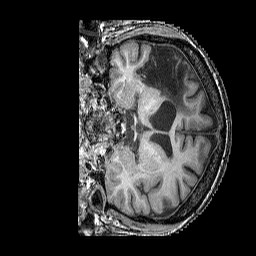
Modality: T1w
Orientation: coronal
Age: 52
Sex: male
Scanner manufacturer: siemens
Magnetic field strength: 3 T
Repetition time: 2.25 s
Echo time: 0.00415 s